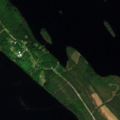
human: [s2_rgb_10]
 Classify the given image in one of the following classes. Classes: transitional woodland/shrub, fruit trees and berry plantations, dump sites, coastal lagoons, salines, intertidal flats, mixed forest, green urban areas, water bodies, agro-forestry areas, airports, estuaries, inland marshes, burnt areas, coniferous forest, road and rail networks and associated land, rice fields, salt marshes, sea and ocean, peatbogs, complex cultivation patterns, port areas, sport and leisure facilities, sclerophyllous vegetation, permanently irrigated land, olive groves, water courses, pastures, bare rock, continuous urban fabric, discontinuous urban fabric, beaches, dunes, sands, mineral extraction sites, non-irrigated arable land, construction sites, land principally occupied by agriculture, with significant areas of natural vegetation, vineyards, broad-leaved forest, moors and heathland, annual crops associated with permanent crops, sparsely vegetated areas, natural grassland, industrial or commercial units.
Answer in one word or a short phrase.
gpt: coniferous forest, mixed forest, water bodies